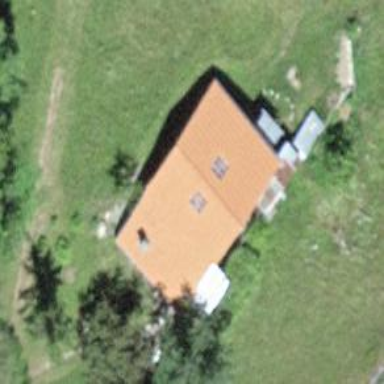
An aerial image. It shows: Cabin.